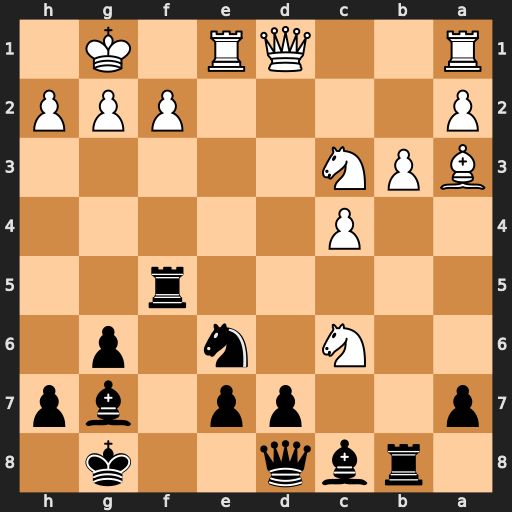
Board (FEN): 1rbq2k1/p2pp1bp/2N1n1p1/5r2/2P5/BPN5/P4PPP/R2QR1K1
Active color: b
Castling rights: -
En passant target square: -
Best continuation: dxc6 Qxd8+ Nxd8